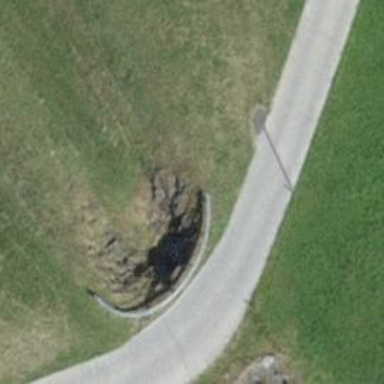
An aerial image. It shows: Culvert tunnel that serves as drain for the waterway.